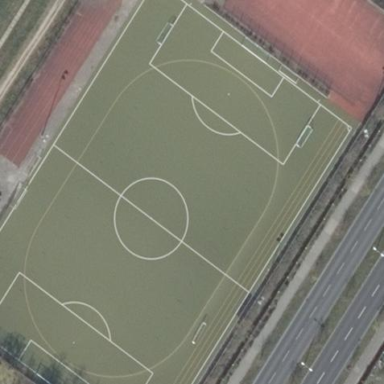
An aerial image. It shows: Stadium area for leisure and sports activities.